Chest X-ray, PA view. Patient: 68 years old, sex F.
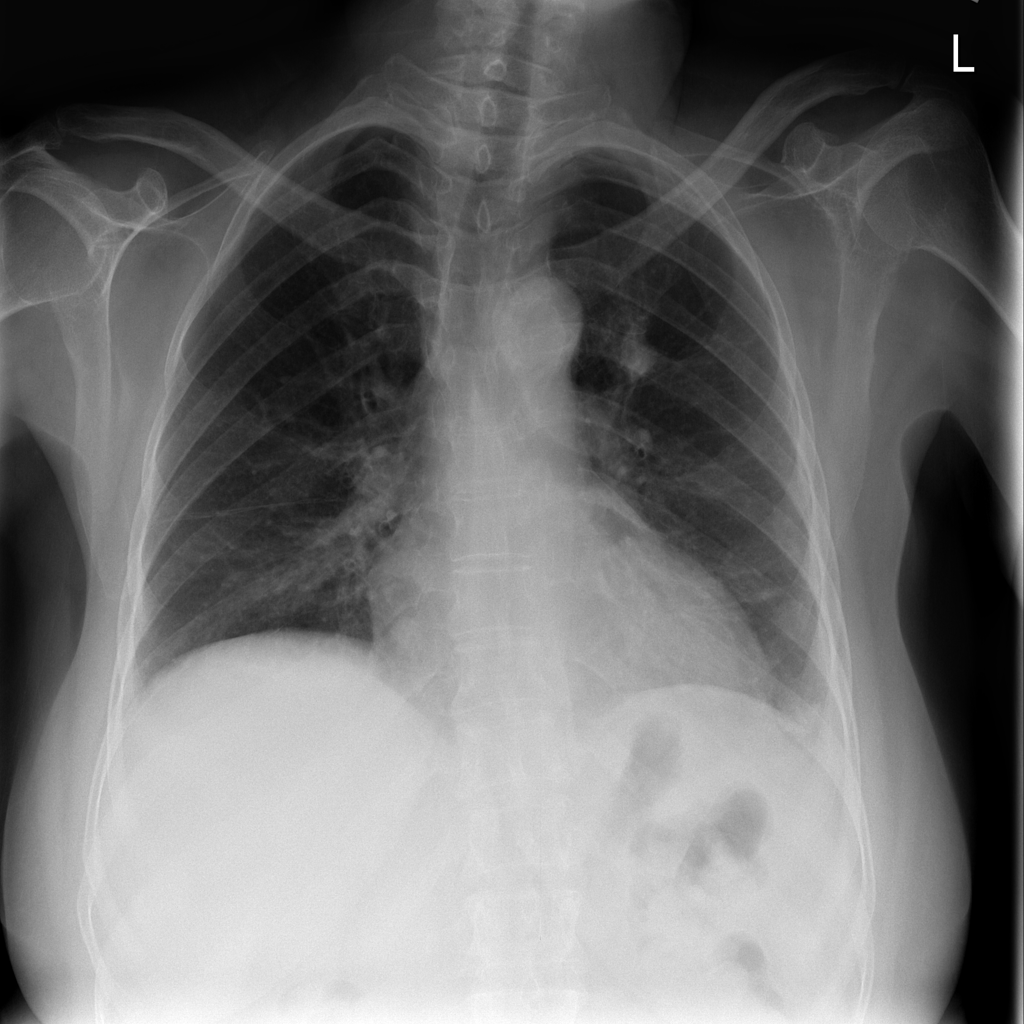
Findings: Nodule